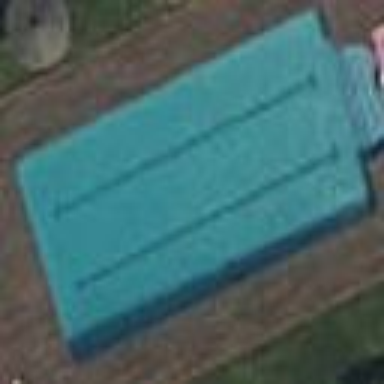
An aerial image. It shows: Swimming pool located in leisure land.